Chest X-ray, PA view. Patient: 56 years old, sex M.
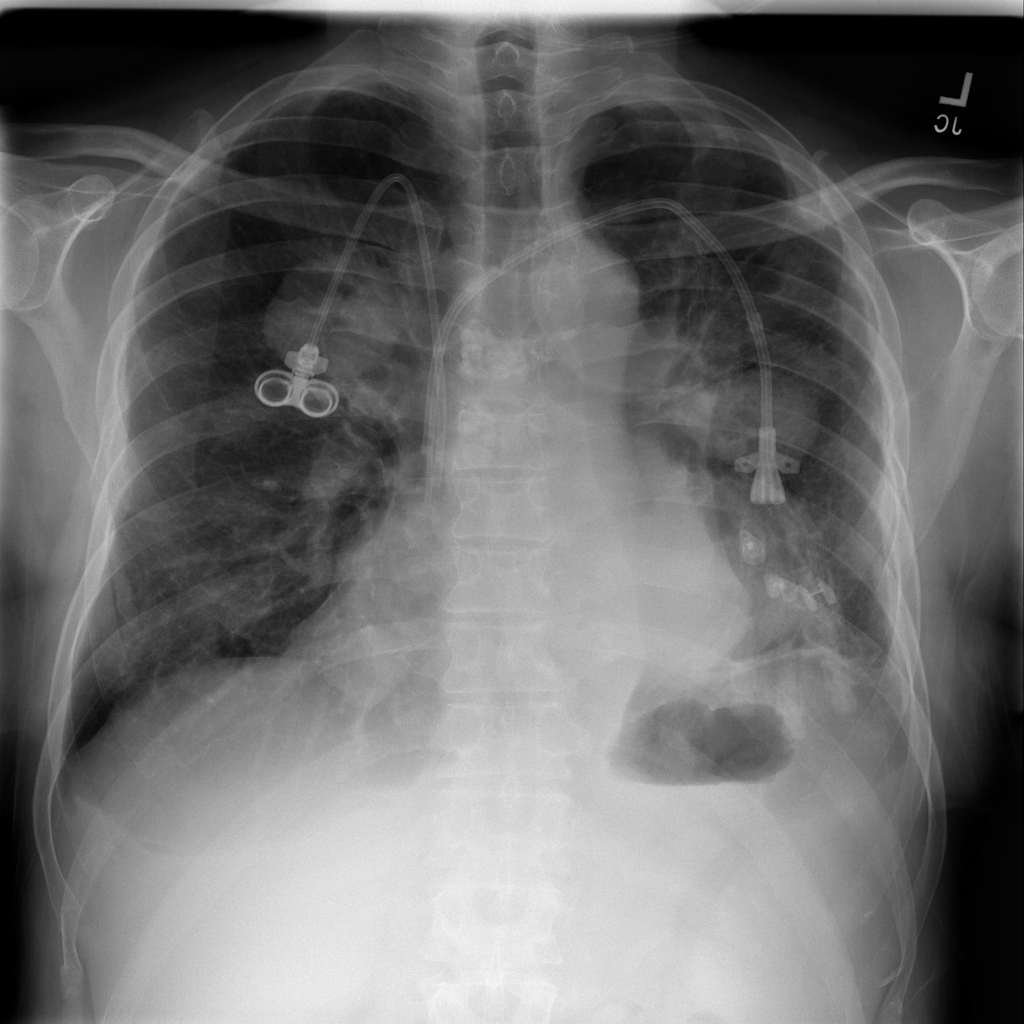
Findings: Mass